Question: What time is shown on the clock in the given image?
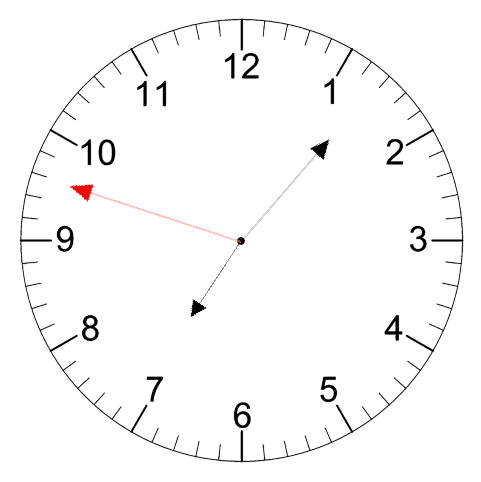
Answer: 07:06:48